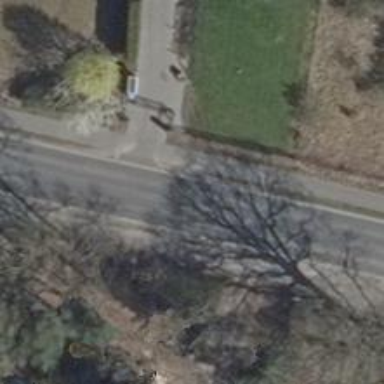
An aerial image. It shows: Path with sidewalk.